Question: [Exeption]
Hello guys,
I'm trying to make an initializer_list constructor for 2D array.
Any Help, please?
.......................
'''
Matrix(int row,int col,const std::initializer_list<double>& list)
{
rows = row;
cols = col;
std::initializer_list<double>::iterator it;
arr = new double* [rows];
/*double* ptr = arr[k];*/
int n = 0;
for (it = list.begin(); it != list.end(); ++it)
{
int k = 0;
if (n == cols)
{
k++;
n = 0;
}
n++;
arr[k][n] = *it;
}
}
'''
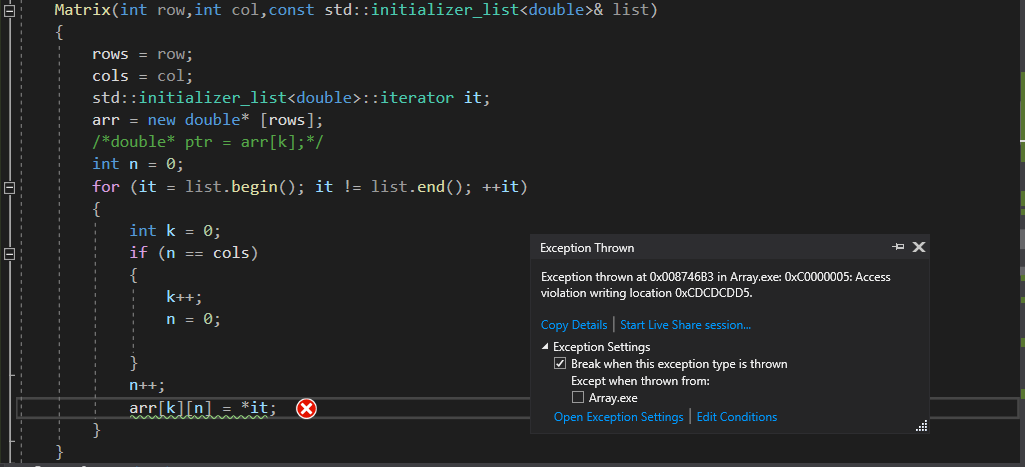
Answer: You did not allocate enough memory. Also note that you probably do not want to reset 'k' in every iteration and there are ranged-based loops if you want to do something on the entire container:
'''
//correct allocation
int n = 0;
int k = 0;
for (auto const& number : list) {
arr[k][n] = number;
n++;
if (n == col) {
n = 0;
++k;
}
}
'''
There is also no need to declare variables before you need them. With iterators use 'for(auto it = list.begin(); it != list.end(); ++it)'.
Also there is no need for temporary variables when they are function parameters and 'row' and 'col' do not have a type.